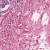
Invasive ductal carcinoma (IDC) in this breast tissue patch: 1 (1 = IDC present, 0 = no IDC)